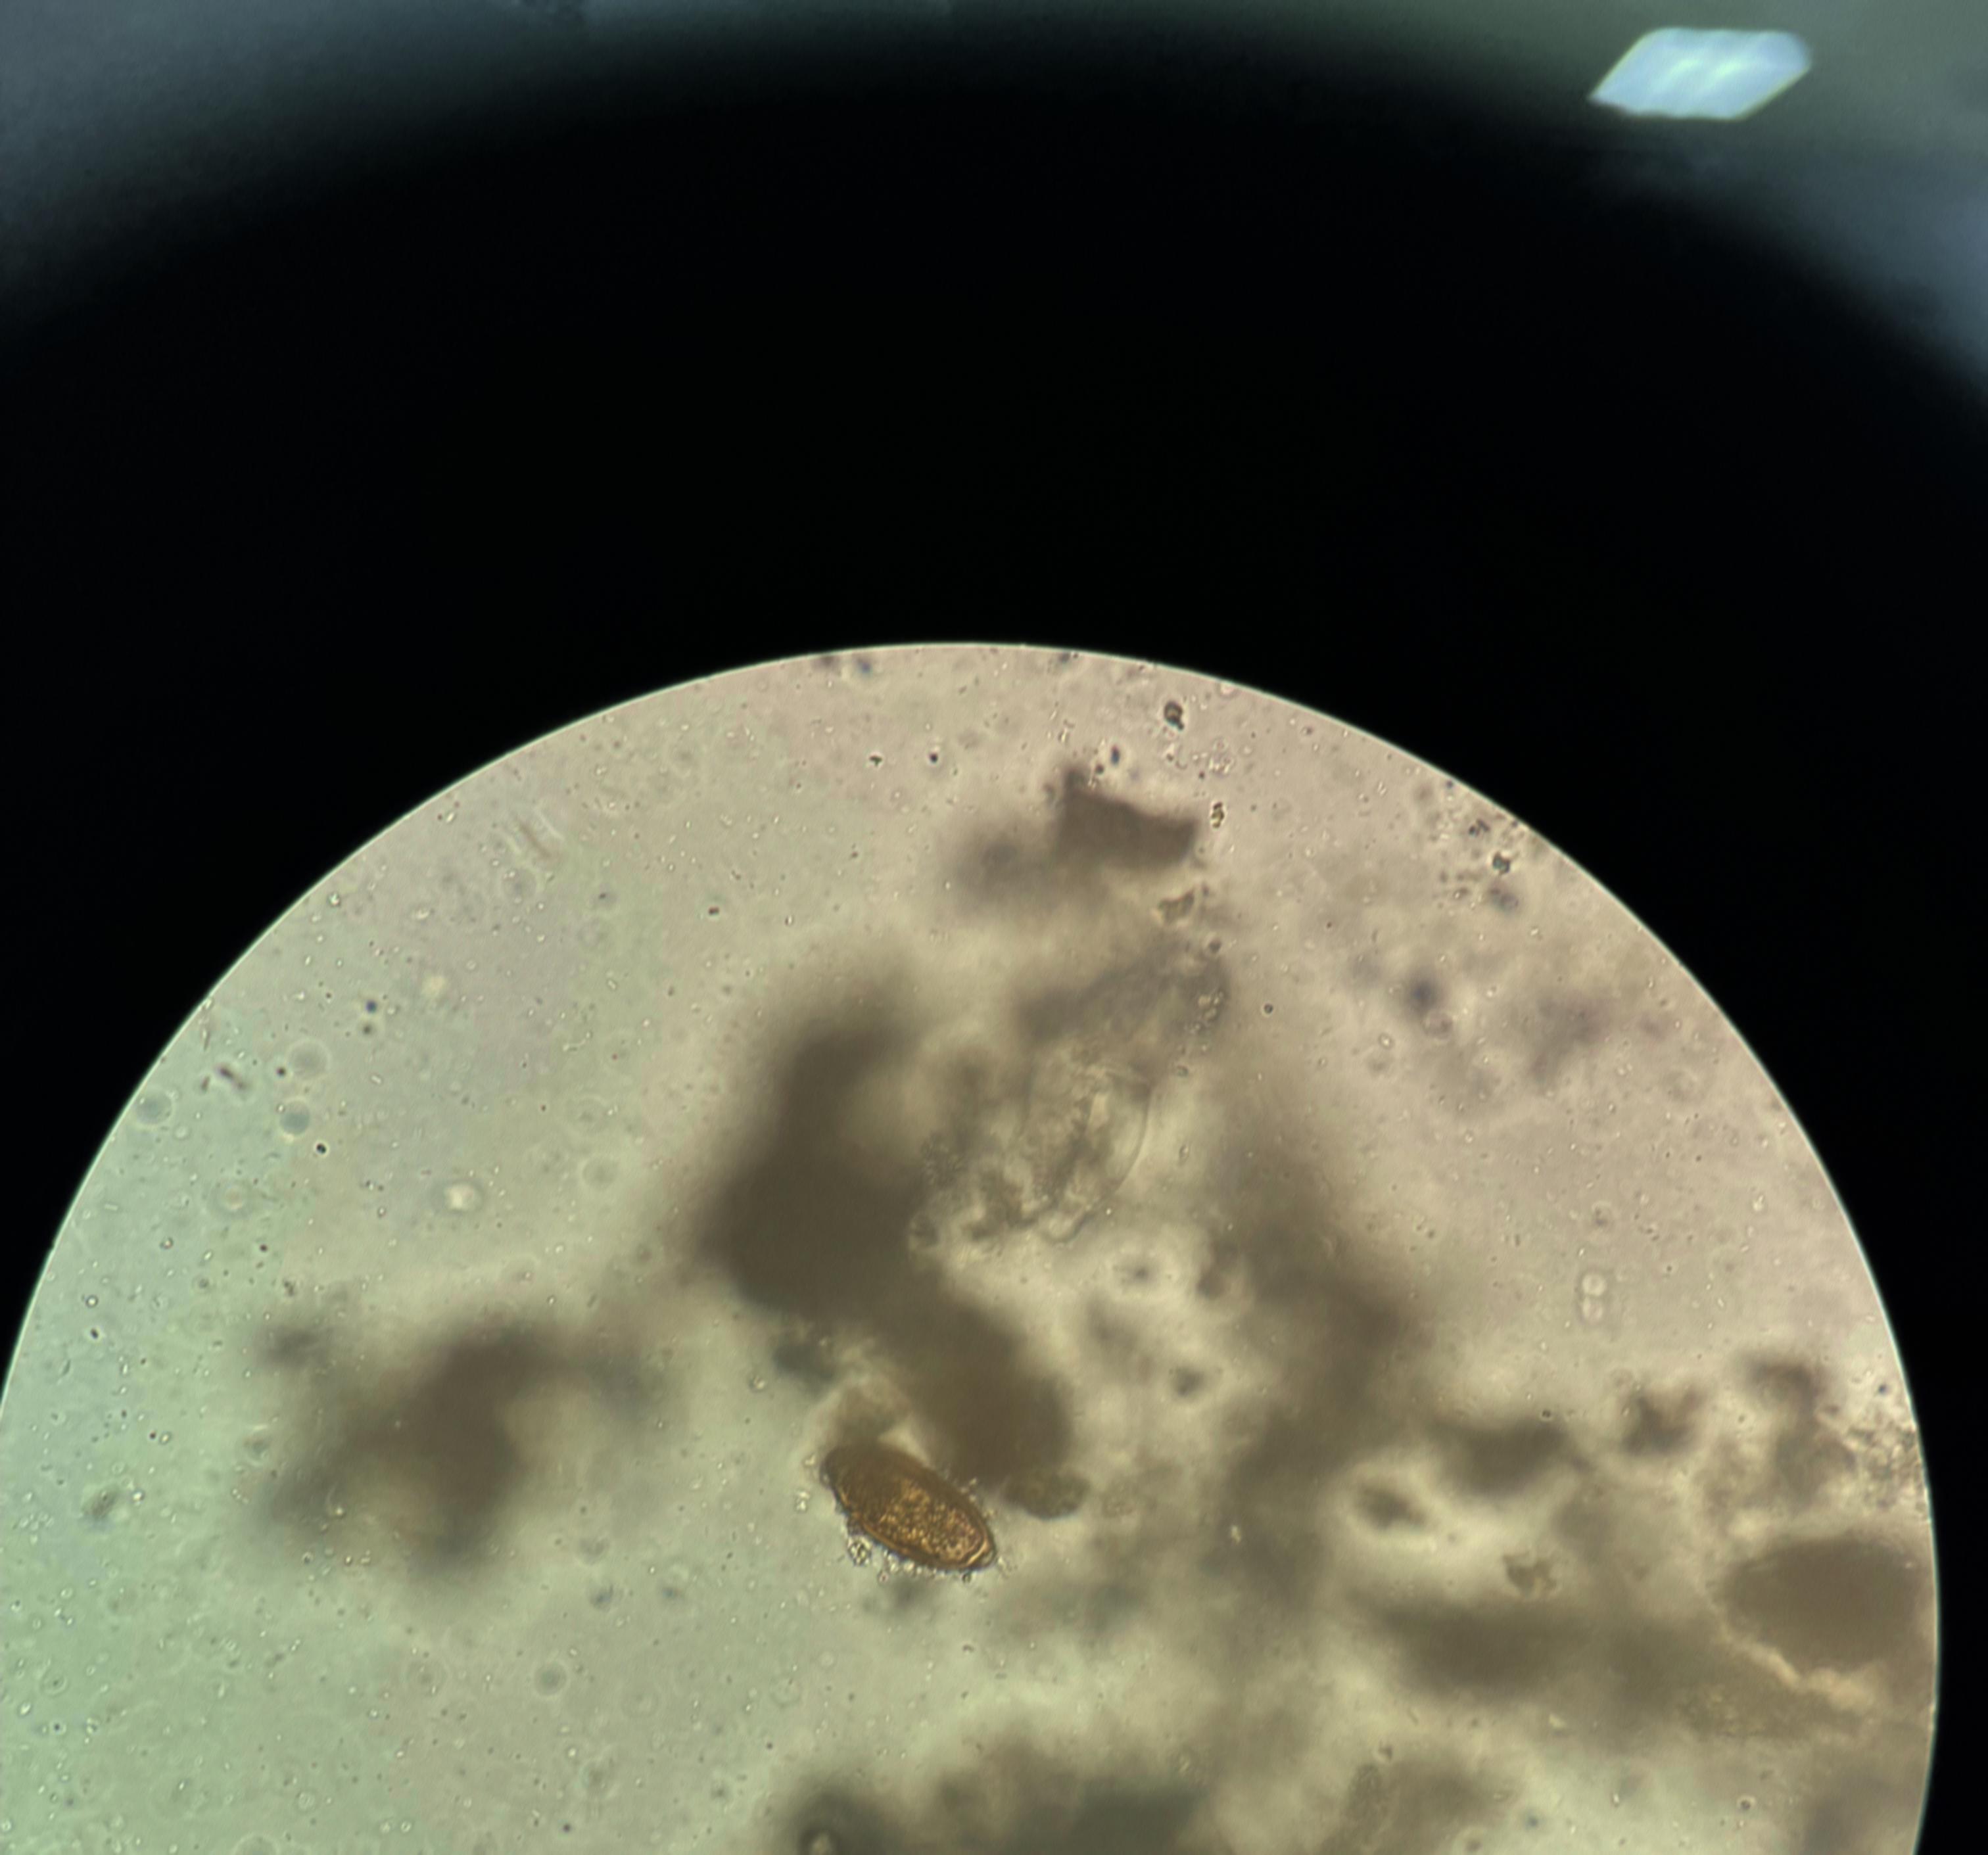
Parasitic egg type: Trichuris trichiura